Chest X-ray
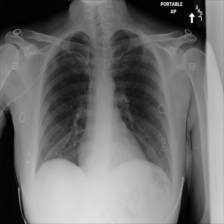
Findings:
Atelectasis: negative
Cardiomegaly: negative
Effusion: negative
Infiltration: negative
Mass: negative
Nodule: negative
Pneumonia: negative
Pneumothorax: negative
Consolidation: negative
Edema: negative
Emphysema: negative
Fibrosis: negative
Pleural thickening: negative
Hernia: negative